Question: Sorry about the bad subject. I couldn't think of a better one and I'm in a hurry.
Say i have the following tables:
- - -
- - - -
There is a One-to-Many relation between parent and child.
Now I want to construct a query that returns all parents and their youngest child. I want the result to be like this:
- - -
There should also be only one row per Parent.Id in the result.
Here is an image that explains what i want

This is where I am right now:
'''
SELECT
Parent.Id AS ParentId,
Child.Id AS ChildId,
MIN(Child.Age) AS ChildAge -- OVER (PARTITION BY Parent.Id) AS ChildAge
FROM Parent JOIN Child ON Parent.Id = Child.ParentId
GROUP BY Parent.Id, Child.Id
'''
What I would want is an aggregate function to put around Child.Id that would fetch the Child.Id that corresponds to the row that is MIN(Child.Age). I can't find any such thing and i can't seem to emulate the behavior.
Any help is much appreciated!
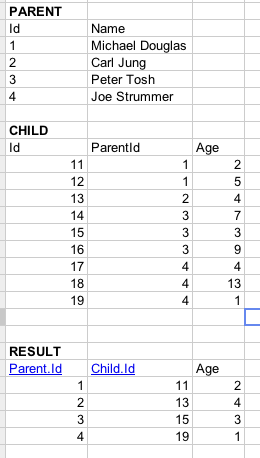
Answer: Your idea of using 'OVER' with a 'PARTITION BY ParentId' is in the right direction; however, rather than use it with 'MIN', use it with a 'ROW_NUMBER()' to get at the whole row. This:
'''
SELECT
ParentId
, Id
, Age
, ROW_NUMBER() OVER ( PARTITION BY ParentId ORDER BY Age ) AS rn
FROM Child
'''
returns all children, along with a row number indicating their age order , so we just need to filter that:
'''
SELECT ParentId, Id, Age FROM (
SELECT
ParentId
, Id
, Age
, ROW_NUMBER() OVER ( PARTITION BY ParentId ORDER BY Age ) AS rn
FROM Child
) c -- need to alias the subquery in order to SELECT from it
WHERE rn = 1
ParentId Id Age
----------- ----------- -----------
1 11 2
2 13 4
3 15 3
4 19 1
'''
that while you ask for "all parents and their youngest child", you may want to consider what you want returned for records in 'Parent' with matching records in 'Child' - my solution, along with all the others, will not include any information about such 'Parent' records.